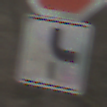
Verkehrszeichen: VerlaufVorfahrtsstrasse10
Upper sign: Stop
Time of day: MorningAfternoon
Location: Outdoor (Nature)
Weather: PartlyCloudy
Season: Winter
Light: Natural